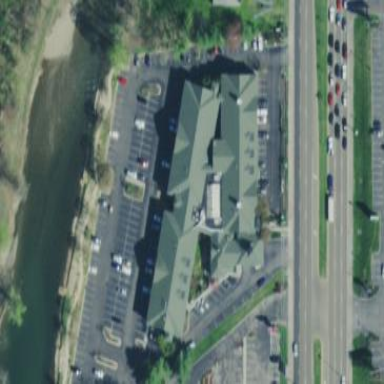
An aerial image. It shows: Hotel building that serves as motel for tourists.